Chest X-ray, AP view. Patient: 55 years old, sex M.
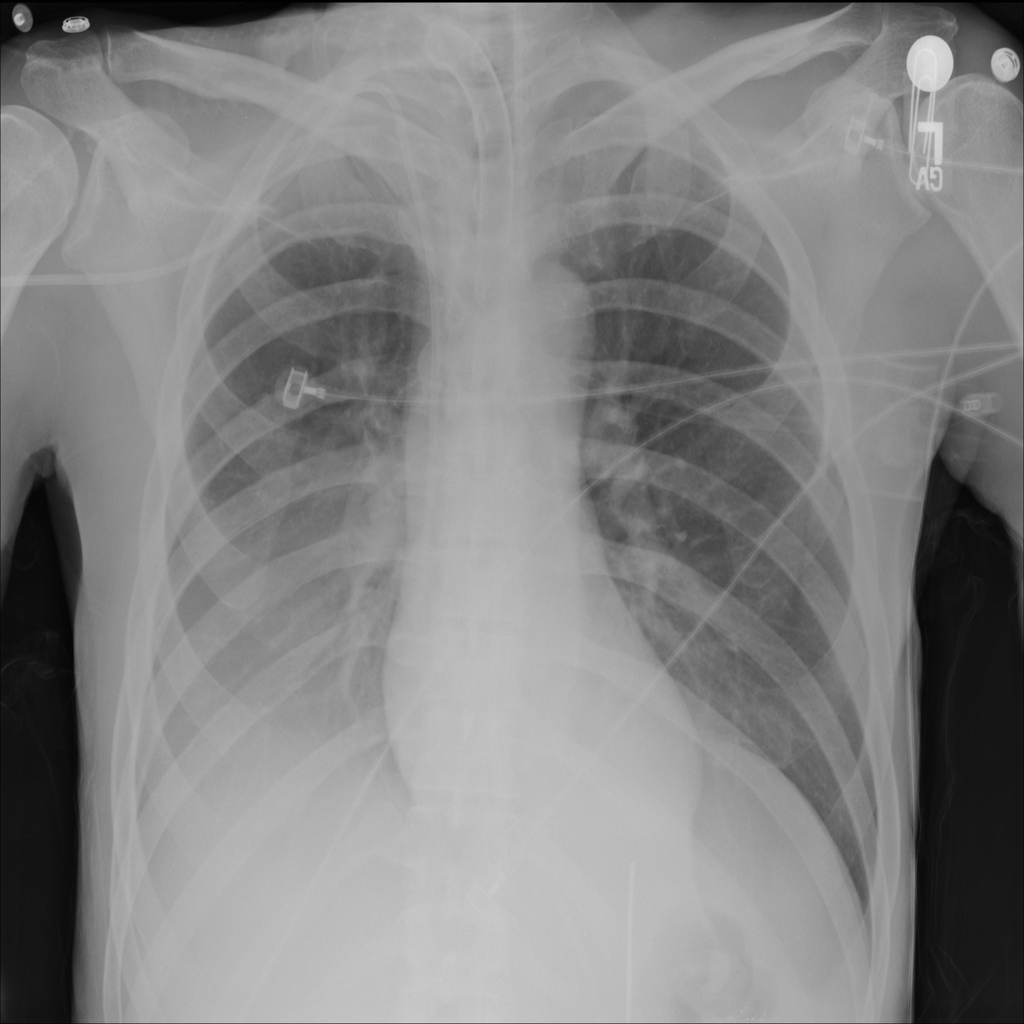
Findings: Effusion